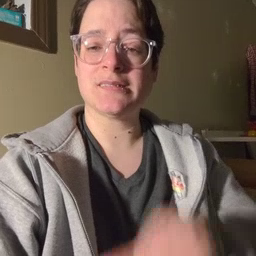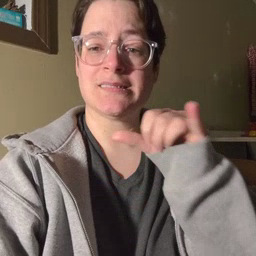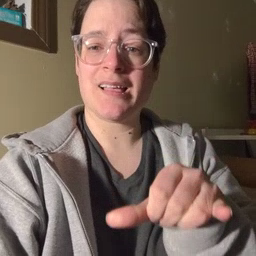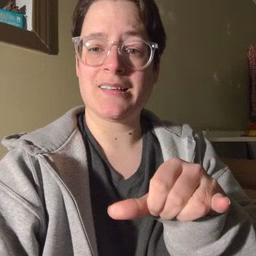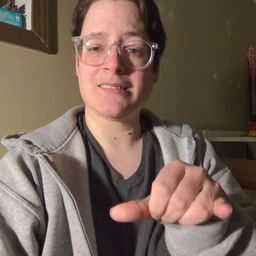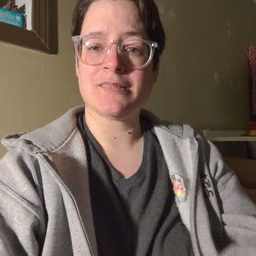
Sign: stay